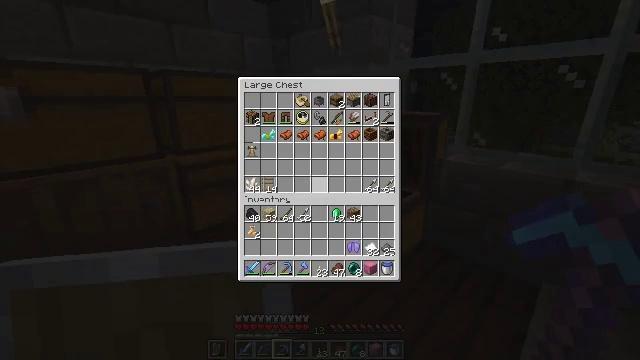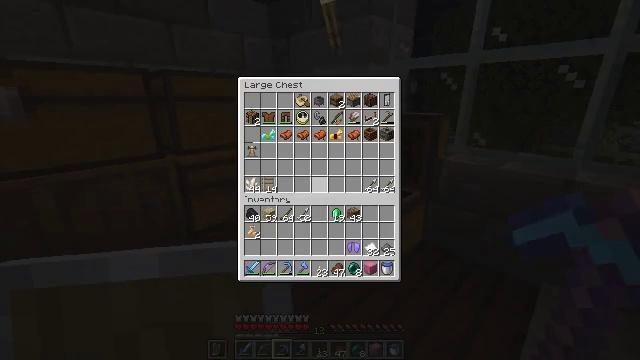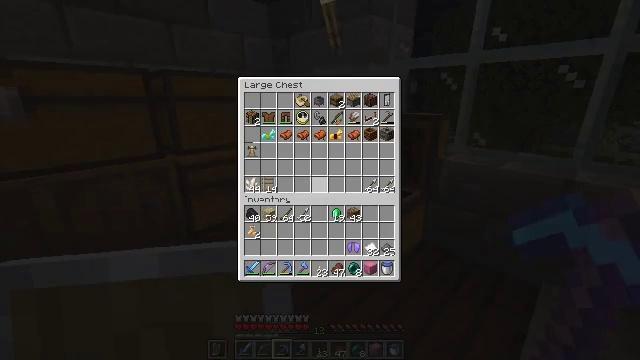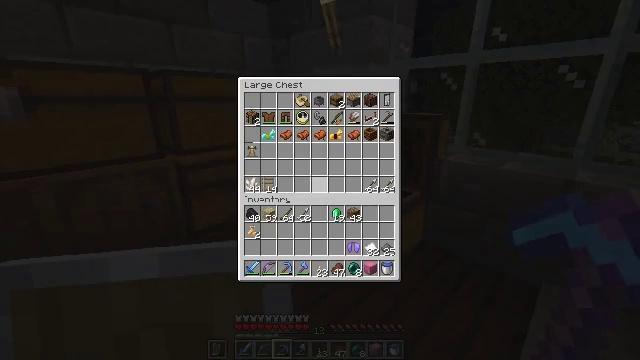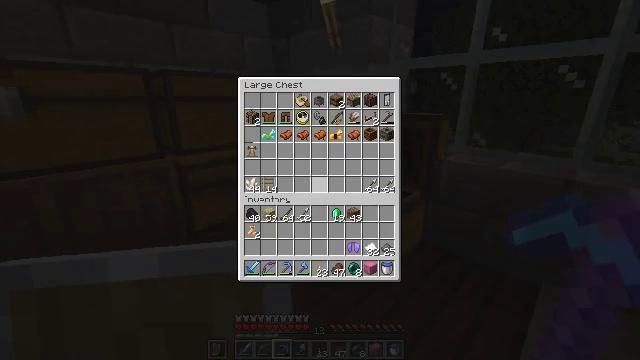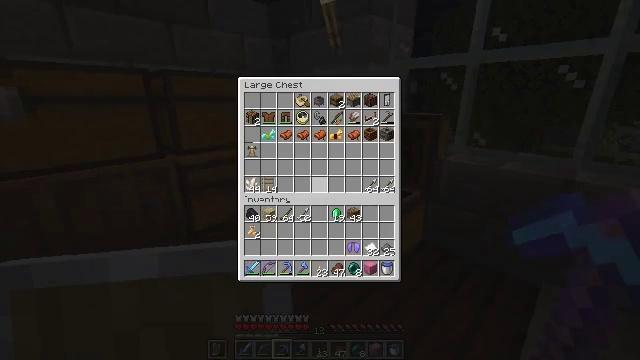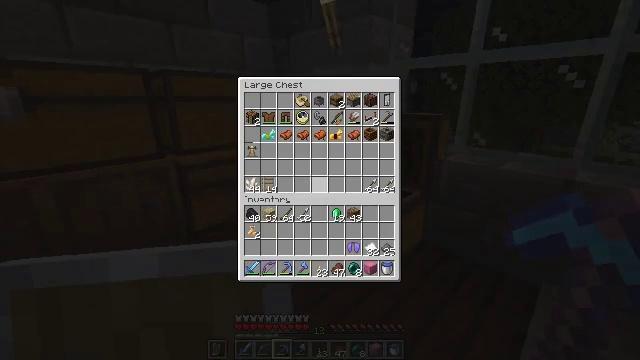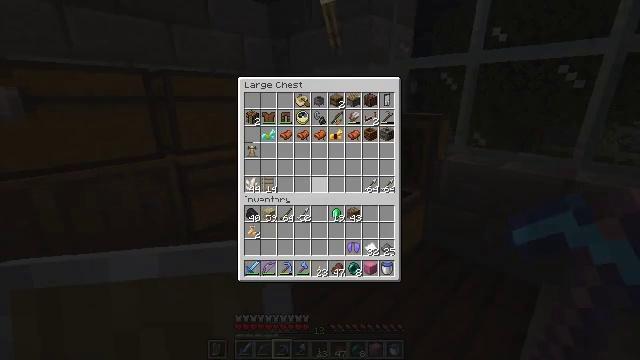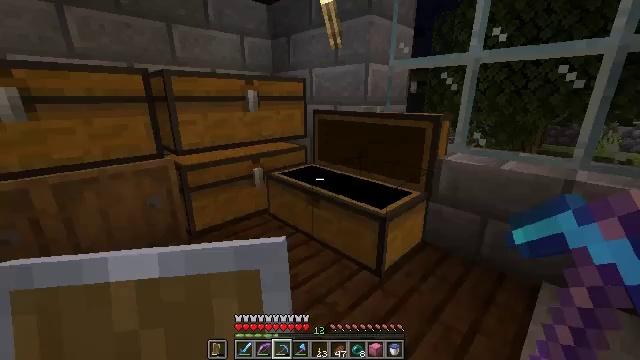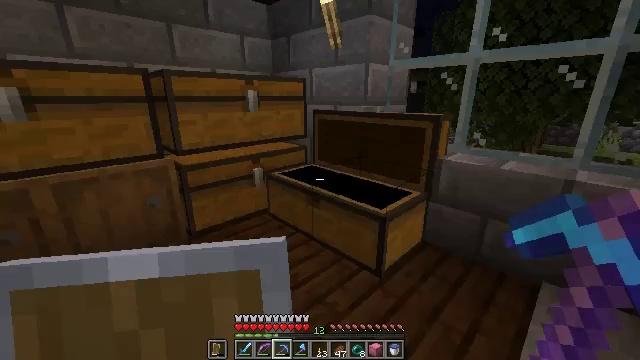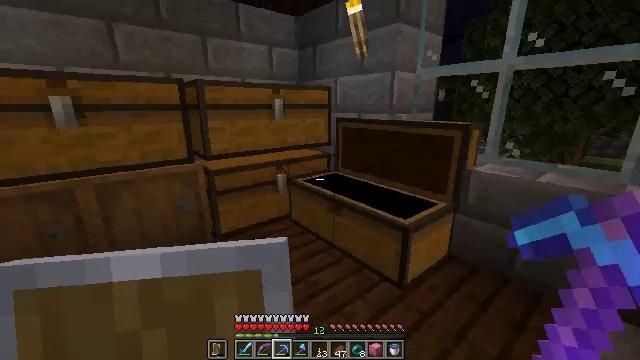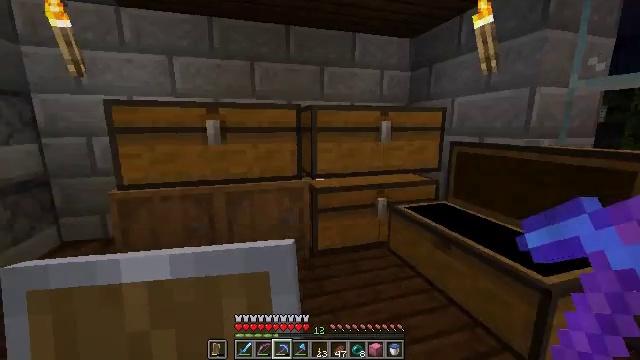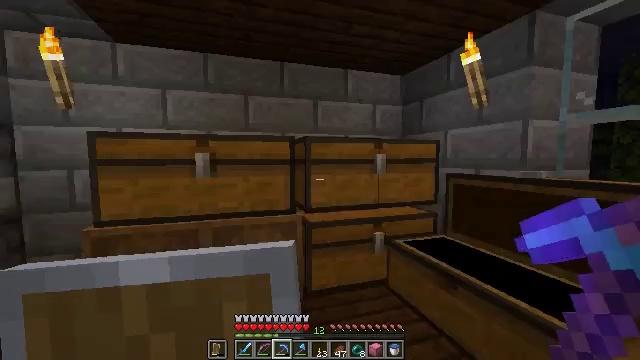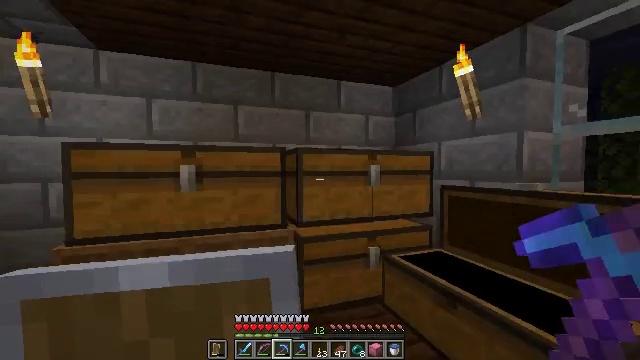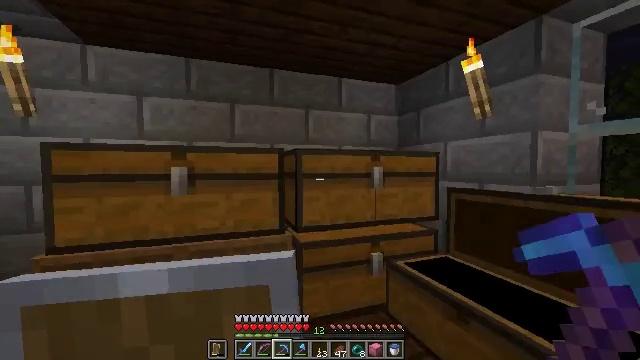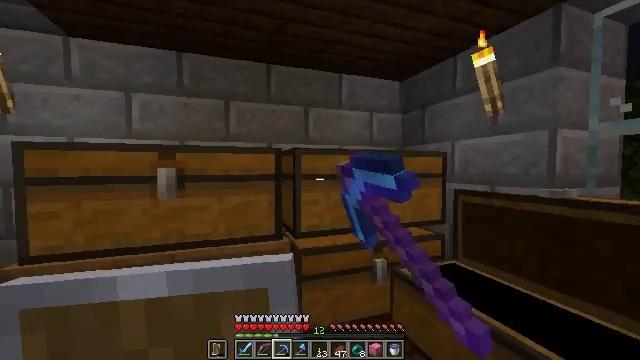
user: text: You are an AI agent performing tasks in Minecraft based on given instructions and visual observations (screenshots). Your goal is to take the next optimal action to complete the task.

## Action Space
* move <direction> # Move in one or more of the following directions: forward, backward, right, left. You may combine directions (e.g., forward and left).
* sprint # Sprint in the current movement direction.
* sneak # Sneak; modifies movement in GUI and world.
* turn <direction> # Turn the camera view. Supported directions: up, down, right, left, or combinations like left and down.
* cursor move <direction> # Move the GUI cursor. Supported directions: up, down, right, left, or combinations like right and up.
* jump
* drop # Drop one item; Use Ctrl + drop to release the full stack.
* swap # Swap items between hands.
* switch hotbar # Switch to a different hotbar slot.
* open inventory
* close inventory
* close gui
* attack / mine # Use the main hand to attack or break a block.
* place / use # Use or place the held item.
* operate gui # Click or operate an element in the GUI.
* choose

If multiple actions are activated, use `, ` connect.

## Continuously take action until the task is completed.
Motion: motion action
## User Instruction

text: Break fully grown nether wart.
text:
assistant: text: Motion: no_op
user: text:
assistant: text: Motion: no_op
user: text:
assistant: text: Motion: no_op
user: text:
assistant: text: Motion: no_op
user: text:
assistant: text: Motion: no_op
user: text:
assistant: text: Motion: no_op
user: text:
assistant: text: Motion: no_op
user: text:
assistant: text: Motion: no_op
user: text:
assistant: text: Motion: no_op
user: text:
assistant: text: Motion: turn left and up
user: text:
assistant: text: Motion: move forward, turn left and up
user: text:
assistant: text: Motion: move forward, turn right and up
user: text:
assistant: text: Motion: move forward, turn right and up
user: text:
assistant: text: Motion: move forward, use / place
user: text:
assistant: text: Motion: use / place
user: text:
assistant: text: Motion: no_op
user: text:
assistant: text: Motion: no_op
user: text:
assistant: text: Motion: no_op
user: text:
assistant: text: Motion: no_op
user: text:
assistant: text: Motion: cursor move left
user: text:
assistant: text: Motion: sneak, cursor move left and down
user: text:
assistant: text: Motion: sneak
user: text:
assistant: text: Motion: sneak, cursor move left and down
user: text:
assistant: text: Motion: sneak
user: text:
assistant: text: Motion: sneak, operate gui
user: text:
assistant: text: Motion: sneak, cursor move left
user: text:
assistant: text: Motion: sneak
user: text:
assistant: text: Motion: sneak, operate gui
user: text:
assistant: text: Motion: sneak
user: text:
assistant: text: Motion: no_op